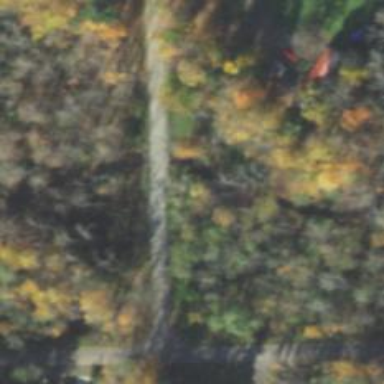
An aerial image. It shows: Culvert tunnel.